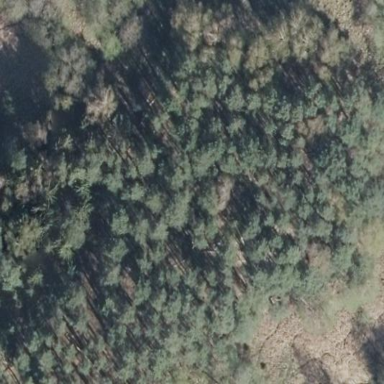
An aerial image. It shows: Forest area.